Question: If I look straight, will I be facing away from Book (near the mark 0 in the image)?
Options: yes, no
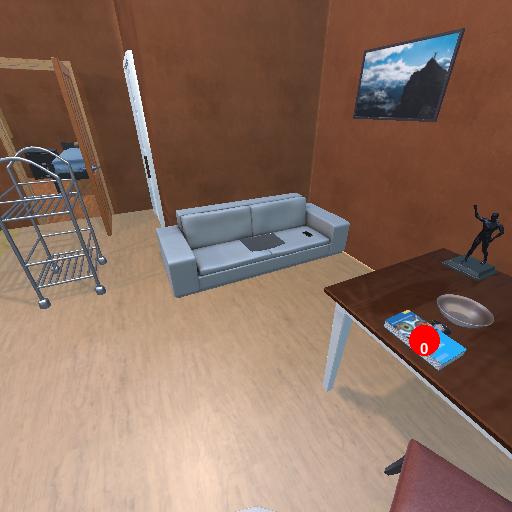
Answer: yes